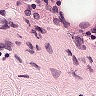
Metastatic tissue present: no